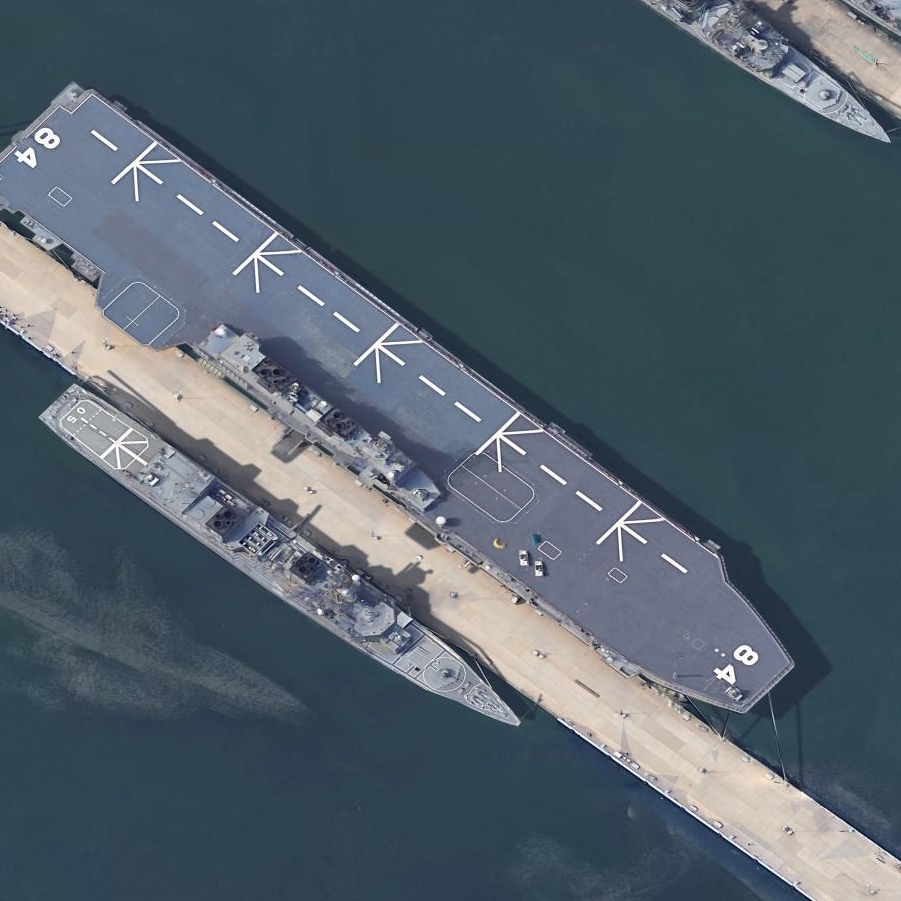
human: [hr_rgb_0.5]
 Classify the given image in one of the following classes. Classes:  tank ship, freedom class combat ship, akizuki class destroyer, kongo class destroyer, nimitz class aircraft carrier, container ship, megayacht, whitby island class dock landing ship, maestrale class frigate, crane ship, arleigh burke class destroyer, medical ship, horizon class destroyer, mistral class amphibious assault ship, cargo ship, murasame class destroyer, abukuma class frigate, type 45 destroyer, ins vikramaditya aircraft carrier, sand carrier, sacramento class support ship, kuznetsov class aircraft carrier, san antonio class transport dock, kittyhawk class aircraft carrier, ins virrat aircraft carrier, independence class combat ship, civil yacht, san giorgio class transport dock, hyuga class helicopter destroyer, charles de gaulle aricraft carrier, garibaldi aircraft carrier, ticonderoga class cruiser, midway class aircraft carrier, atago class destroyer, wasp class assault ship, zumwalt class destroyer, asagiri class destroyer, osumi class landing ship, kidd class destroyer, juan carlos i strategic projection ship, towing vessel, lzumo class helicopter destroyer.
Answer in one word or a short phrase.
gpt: Lzumo class helicopter destroyer